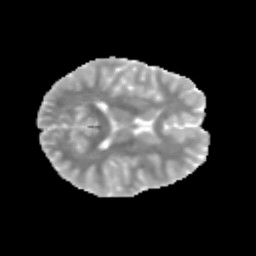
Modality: MD
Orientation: axial
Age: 10
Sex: female
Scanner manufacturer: siemens
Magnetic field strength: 3 T
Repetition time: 3.8 s
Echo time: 0.07 s